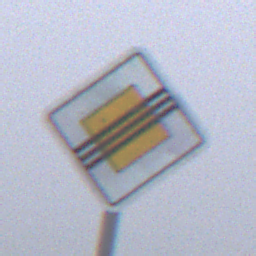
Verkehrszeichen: EndeVorfahrtsstrasse
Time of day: MorningAfternoon
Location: Outdoor (RoadRail)
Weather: Overcast
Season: NotSpecified
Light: Natural